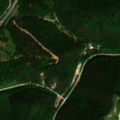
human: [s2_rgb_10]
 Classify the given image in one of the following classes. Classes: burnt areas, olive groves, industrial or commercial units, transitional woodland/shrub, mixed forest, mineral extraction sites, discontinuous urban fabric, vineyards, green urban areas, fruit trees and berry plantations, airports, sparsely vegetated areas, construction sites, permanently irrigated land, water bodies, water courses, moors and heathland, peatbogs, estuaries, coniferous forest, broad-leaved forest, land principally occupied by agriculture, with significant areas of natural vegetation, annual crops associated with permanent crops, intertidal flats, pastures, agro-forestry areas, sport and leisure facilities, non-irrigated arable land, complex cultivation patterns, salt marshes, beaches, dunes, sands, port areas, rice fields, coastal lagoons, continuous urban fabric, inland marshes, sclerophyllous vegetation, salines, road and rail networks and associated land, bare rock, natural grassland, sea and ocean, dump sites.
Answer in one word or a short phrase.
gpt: mineral extraction sites, complex cultivation patterns, broad-leaved forest, coniferous forest, mixed forest